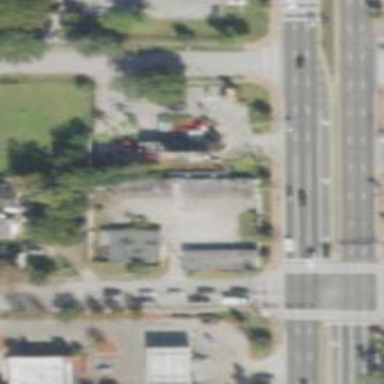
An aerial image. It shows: Motel that caters to tourists.